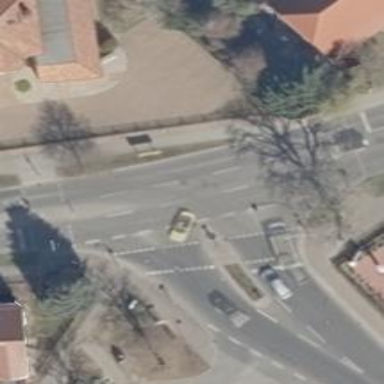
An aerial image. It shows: Secondary road with separate asphalt surfaces for the road and both sidewalks.